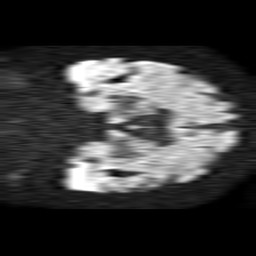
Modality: TRACE
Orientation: coronal
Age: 72
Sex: female
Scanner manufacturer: philips
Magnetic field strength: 1.5 T
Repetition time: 4.6 s
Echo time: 0.08631 s